Interaction volume radius: 5 \u00c5
Interaction volume height: 30 \u00c5
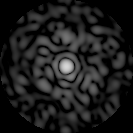
Disorder parameter: 0.7941